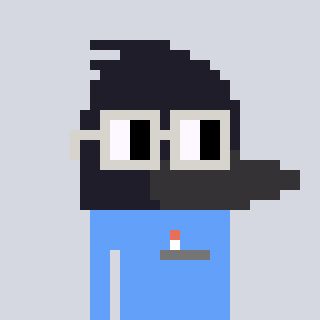
a pixel art character with square light gray glasses, a raven-shaped head and a blue-colored body on a cool background